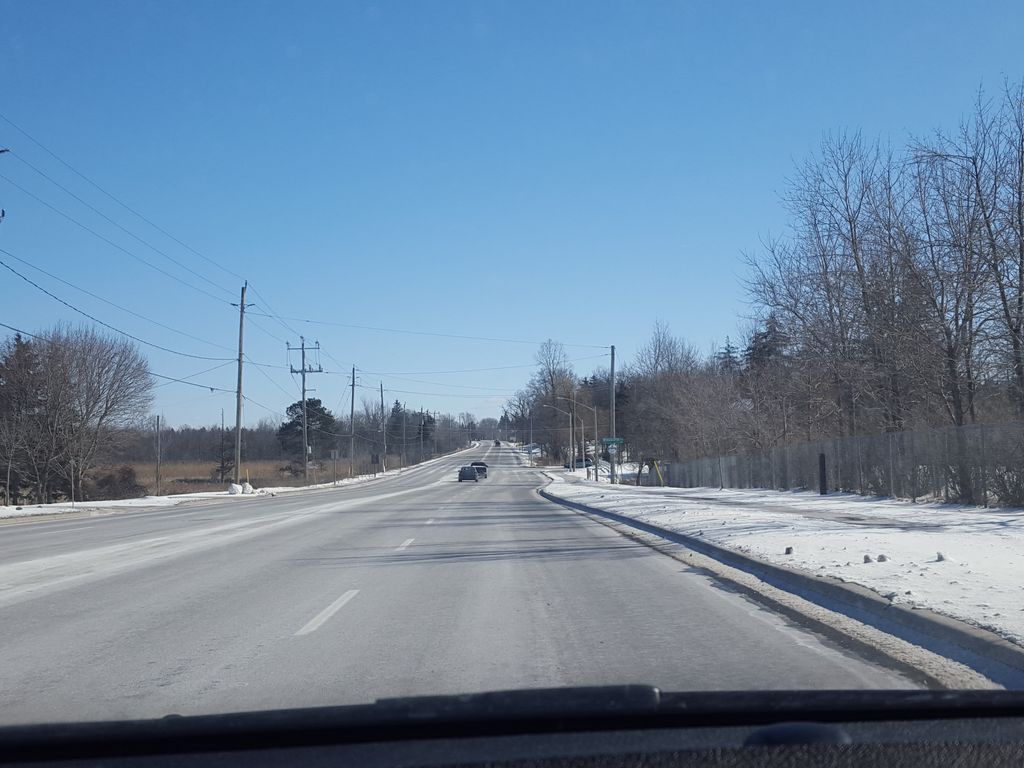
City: kitchener-waterloo